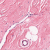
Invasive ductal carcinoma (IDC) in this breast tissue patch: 0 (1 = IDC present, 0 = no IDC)